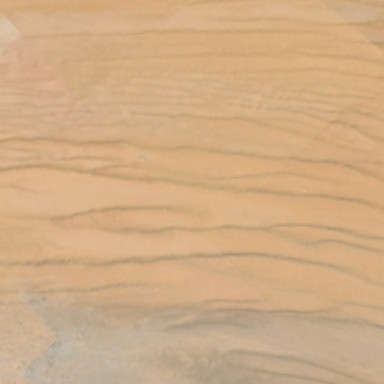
It is a piece of yellow desert .